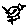
Label: bird